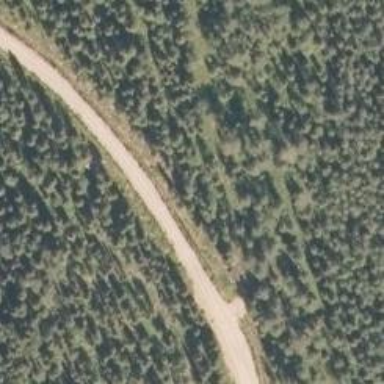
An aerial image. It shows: Simple road.